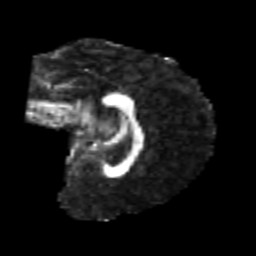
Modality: FA
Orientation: sagittal
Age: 21
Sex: female
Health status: healthy
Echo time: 0.074 s